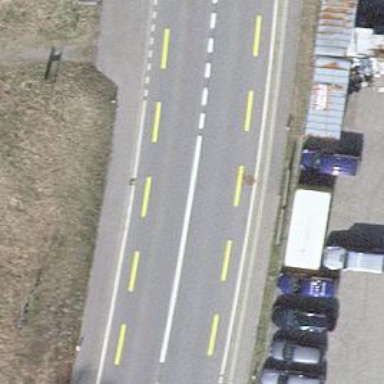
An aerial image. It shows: Primary highway with asphalt surface and designated cycle lane.